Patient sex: M
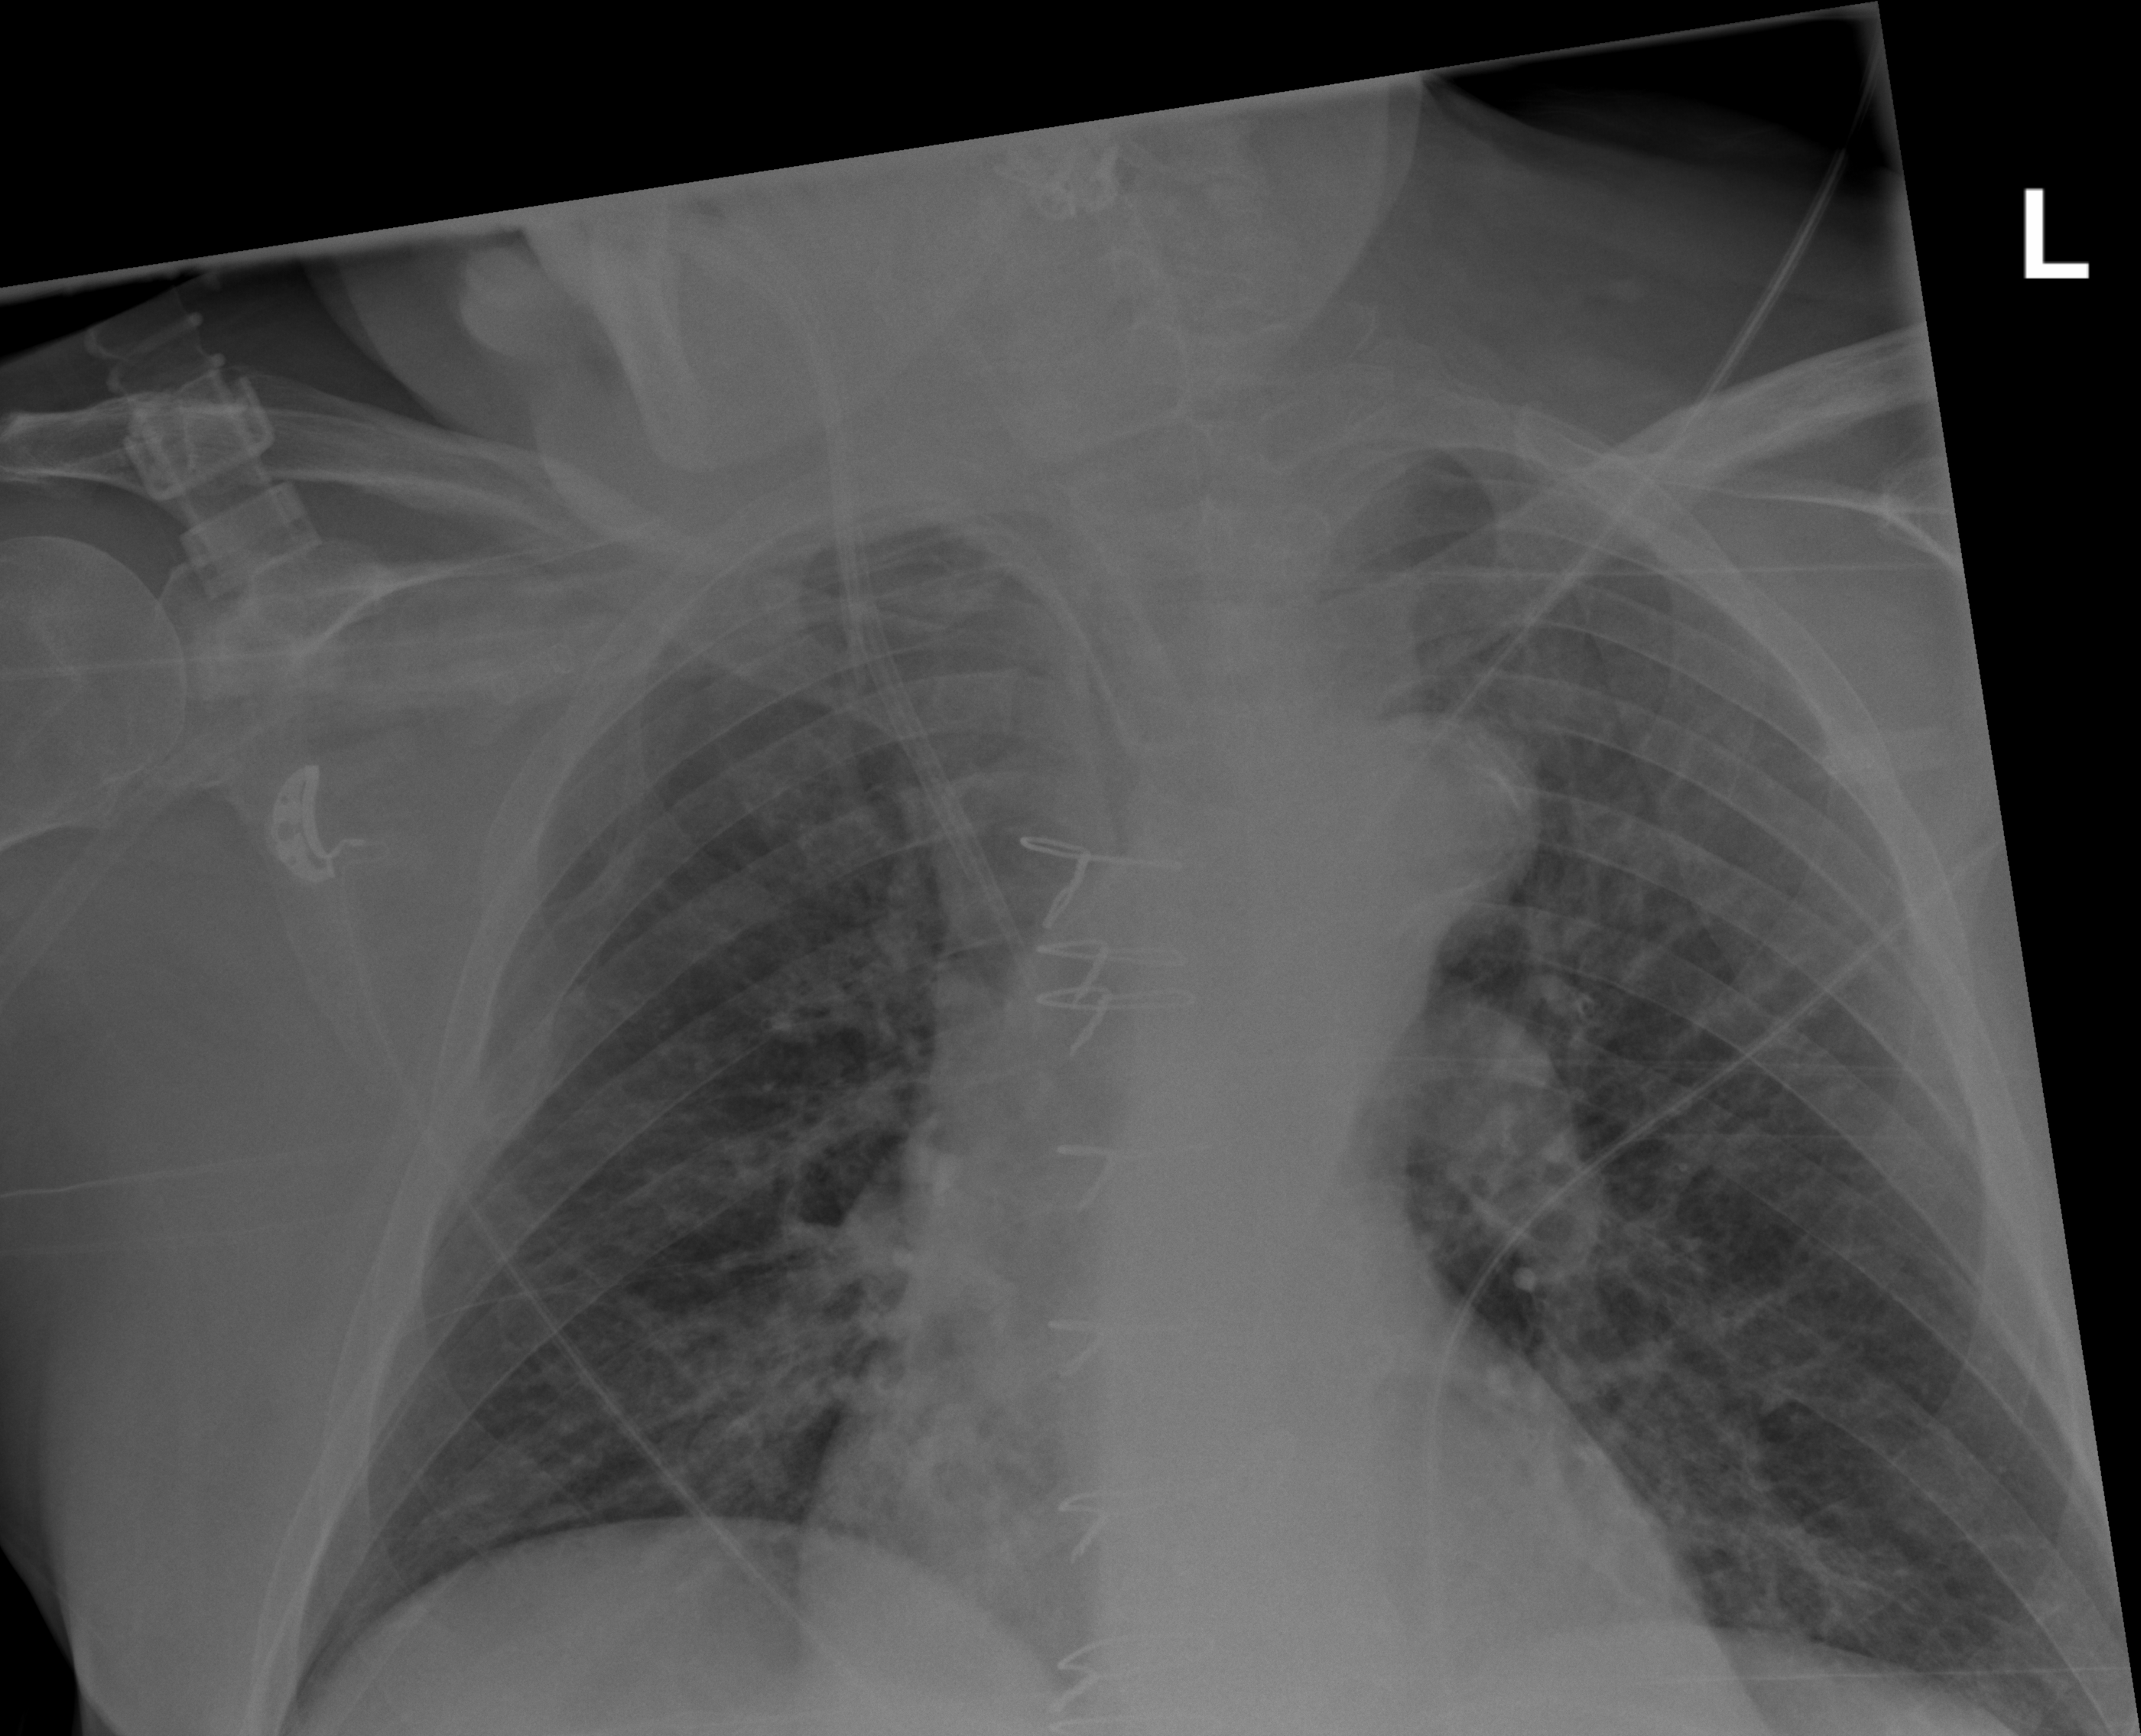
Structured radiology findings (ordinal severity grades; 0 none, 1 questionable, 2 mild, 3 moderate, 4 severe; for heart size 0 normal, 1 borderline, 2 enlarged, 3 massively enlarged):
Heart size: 1
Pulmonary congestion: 2
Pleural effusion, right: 0
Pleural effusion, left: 0
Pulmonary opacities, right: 2
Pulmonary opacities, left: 2
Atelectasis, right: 0
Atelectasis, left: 0